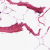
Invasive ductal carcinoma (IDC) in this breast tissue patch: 0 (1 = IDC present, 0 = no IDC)